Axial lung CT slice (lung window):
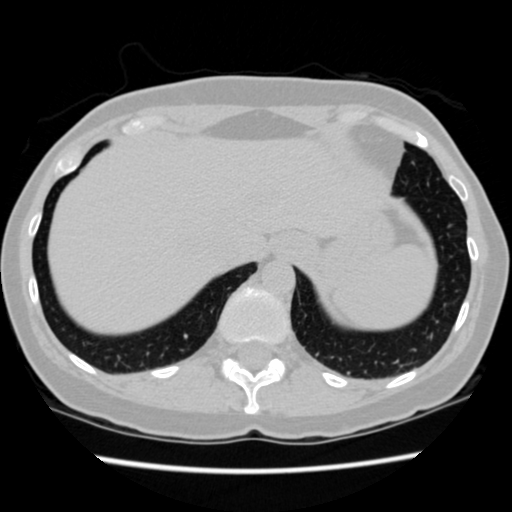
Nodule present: no